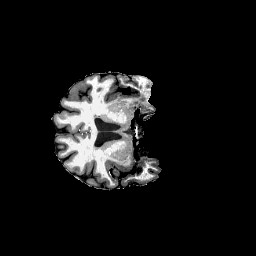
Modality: T1w
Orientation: axial
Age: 30
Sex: male